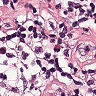
Metastatic tissue present: no